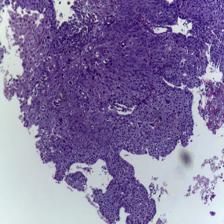
Diagnosis: OSCC